Interaction volume radius: 10 \u00c5
Interaction volume height: 15 \u00c5
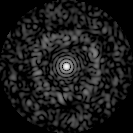
Disorder parameter: 0.8155